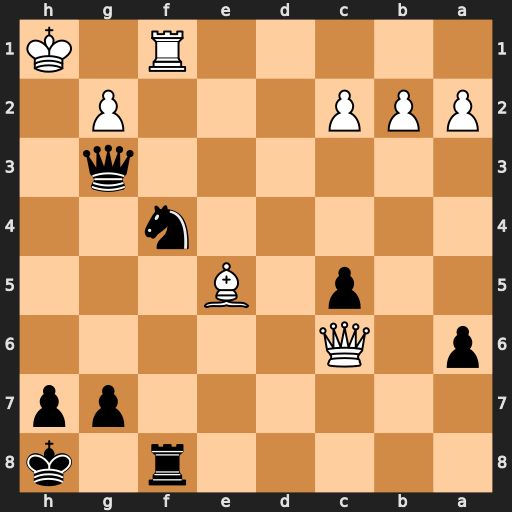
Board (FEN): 5r1k/6pp/p1Q5/2p1B3/5n2/6q1/PPP3P1/5R1K
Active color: b
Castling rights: -
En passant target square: -
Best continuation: Qh4+ Kg1 Ne2#